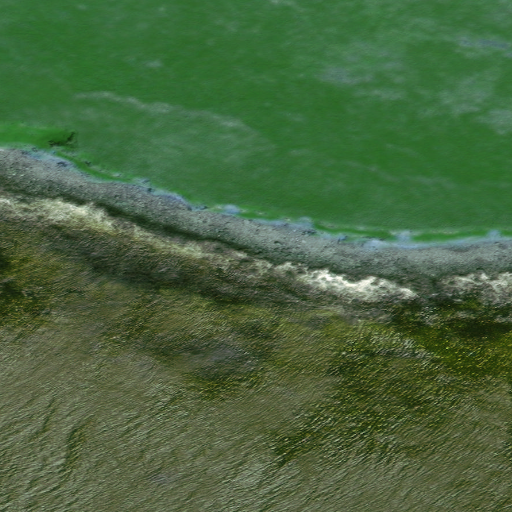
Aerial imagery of cape in Alaska named Rush Point containing only unknown